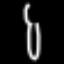
Label: fork